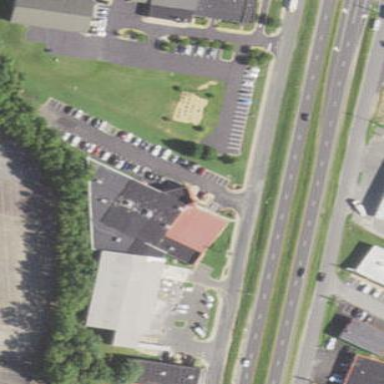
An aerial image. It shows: Building with furniture shop.